Question: During visual studio startup I get lots of annoying dialogs about extensions package loading errors.
All the extensions that fail to load are those I uninstalled.
I checked all the places mentioned in this article (<URL> and none of the extensions I get error for is there.
Is there somewhere else I can check?
I would "just" like to see where visual studio finds these references and kindly delete them all :)

---
I found this folder in the windows registry:
'''
HKEY_USERS\S-1-5-21-<PHONE>-760197492-<PHONE>\Software\Microsoft\VisualStudio.0_Config\Packages
'''
It contains all the reference to extensions visual studio tries to load (mostly pointing to 'HKEY_USERS\S-1-5-21-<PHONE>-760197492-<PHONE>\Software\Microsoft\VisualStudio.0_Config\InstalledProducts' subfolders).
I just renamed the folder of the extensions I did remove and I do not see load errors anymore.
I'm sure this could cause some side effects so is anyone aware of a better way to avoid visual studio trying to load uninstalled extensions?
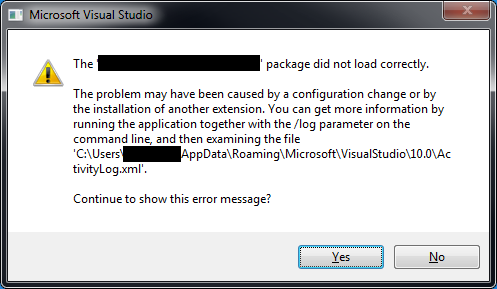
Answer: <URL> is the correct answer:
1. Close Visual Studio.
2. Backup, and then delete Visual Studio's AppData folder. For example: Visual Studio 2010: %AppData%\..\Local\Microsoft\VisualStudio.0 Visual Studio 2012: %AppData%\..\Local\Microsoft\VisualStudio .0 Visual Studio 2013: %AppData%\..\Local\Microsoft\VisualStudio
.0
3. Restart Visual Studio and enjoy.